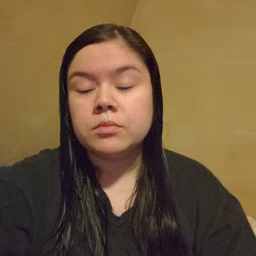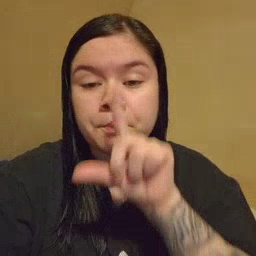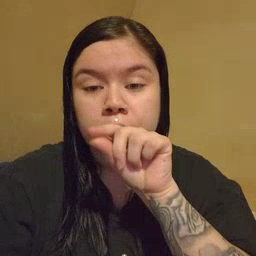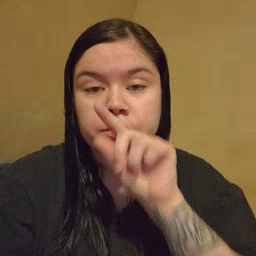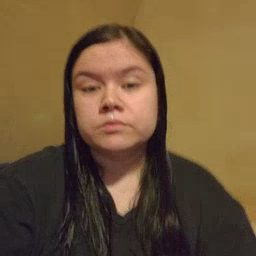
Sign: bird